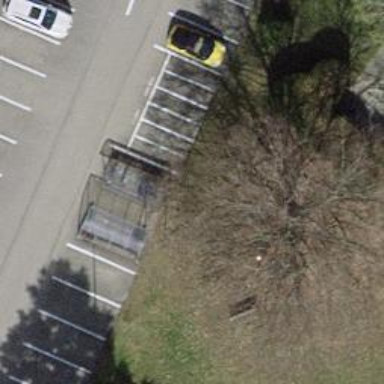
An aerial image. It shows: Bicycle parking shed.